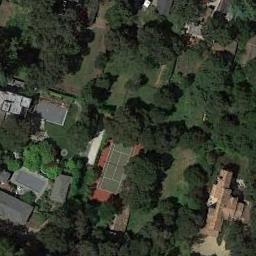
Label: tennis_court